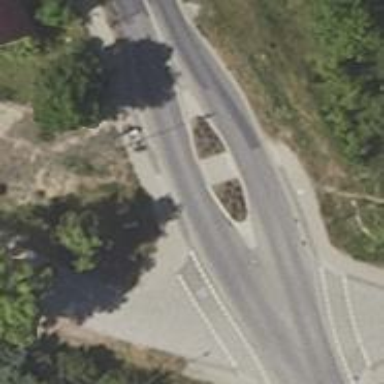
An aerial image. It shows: Path with uncontrolled crossing and crossing island. The crossing also includes cycleway.